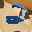
Label: 2